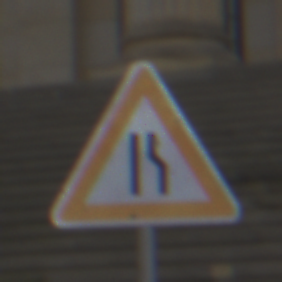
Verkehrszeichen: EinseitigVerengteFahrbahnRechts
Umgebung: Outdoor, Urban
Tageszeit: Midday
Wetter: Overcast
Licht: Natural
Jahreszeit: NotSpecified
Kontrast: LowContrast